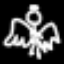
Label: angel